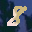
Label: 8